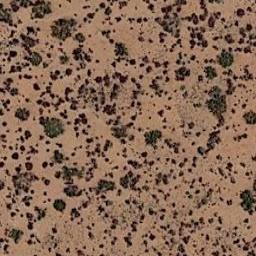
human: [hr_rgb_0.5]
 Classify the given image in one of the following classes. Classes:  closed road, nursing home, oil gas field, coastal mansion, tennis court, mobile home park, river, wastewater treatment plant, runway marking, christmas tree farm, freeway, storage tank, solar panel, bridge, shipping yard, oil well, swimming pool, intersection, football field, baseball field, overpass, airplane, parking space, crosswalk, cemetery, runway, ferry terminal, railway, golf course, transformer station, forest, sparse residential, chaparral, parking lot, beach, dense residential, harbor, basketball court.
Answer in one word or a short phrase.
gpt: chaparral